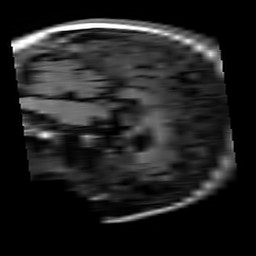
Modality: T1w
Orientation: sagittal
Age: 25
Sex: female
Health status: healthy
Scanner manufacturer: siemens
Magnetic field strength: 3 T
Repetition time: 4.1 s
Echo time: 0.0085 s